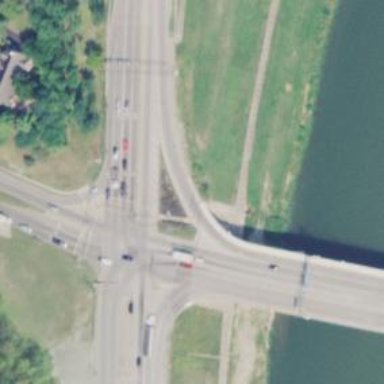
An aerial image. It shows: Footway bridge with beam structure.